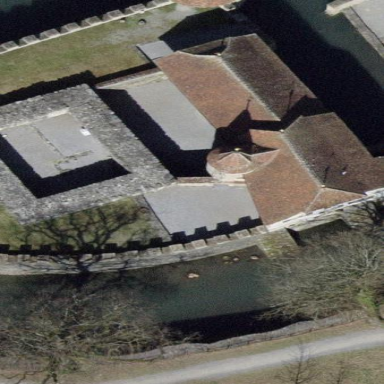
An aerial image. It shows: Castle wall serving as barrier.